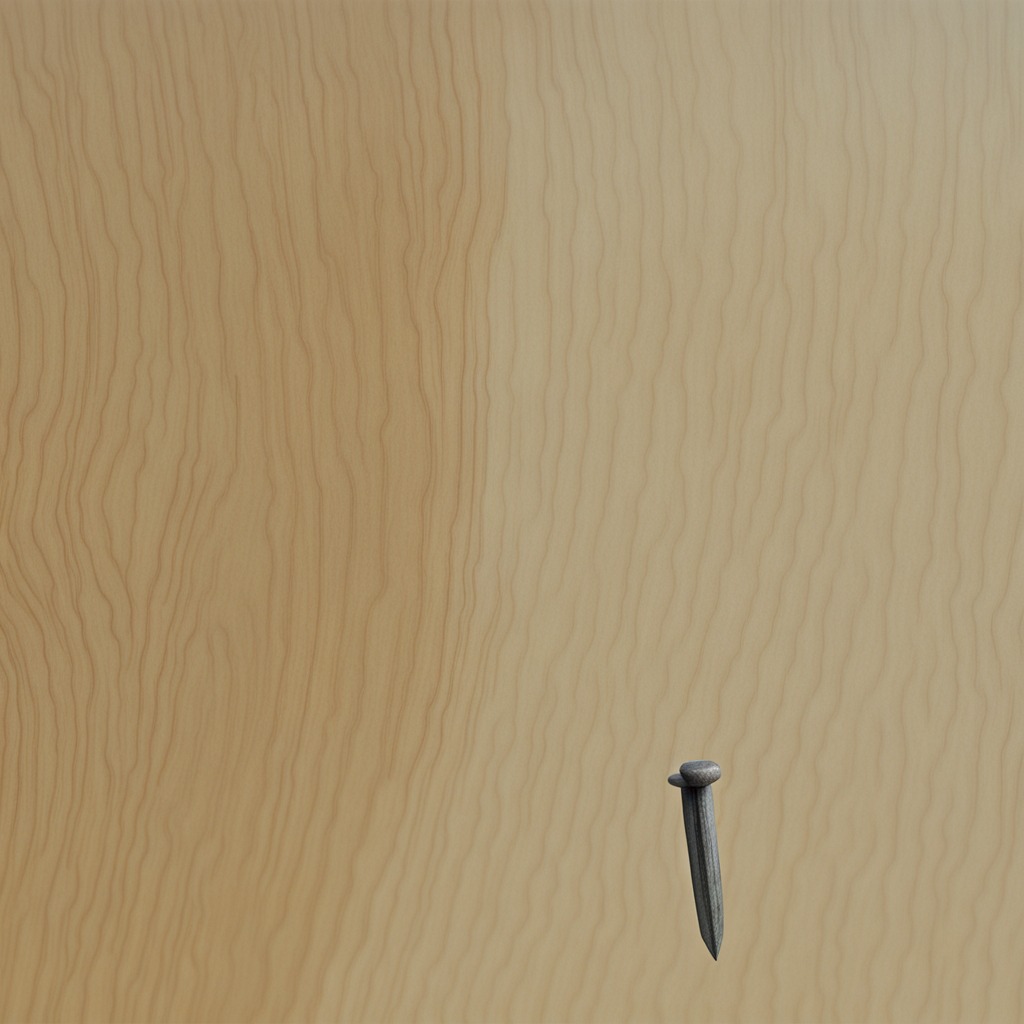
An iron nail is lying on the plywood surface in a paint workshop lit by afternoon window light.